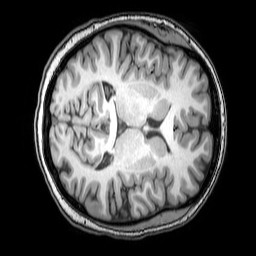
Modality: T1w
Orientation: axial
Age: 19
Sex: female